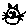
Label: cat